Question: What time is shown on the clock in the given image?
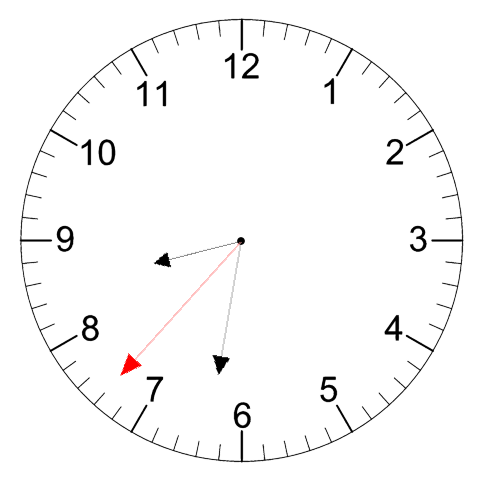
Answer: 08:31:37